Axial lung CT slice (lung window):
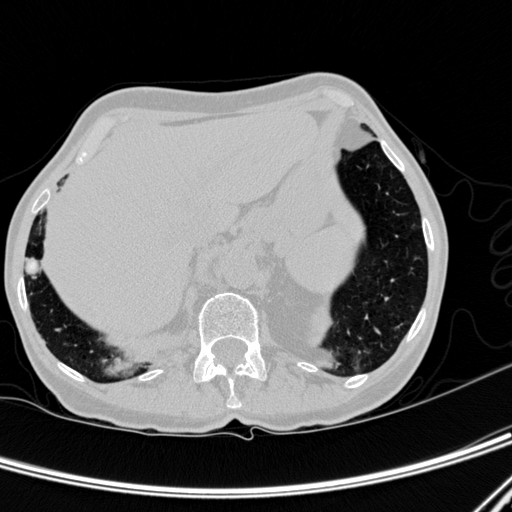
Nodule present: yes
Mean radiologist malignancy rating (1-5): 1.75